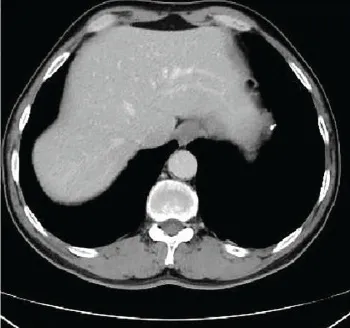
Hepatic cavernous hemangioma and changes. (B) taken in February 2023, demonstrates the changes following discontinuation of Camrelizumab, with the hepatic cavernous hemangioma almost disappearing.
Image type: radiology (ct)